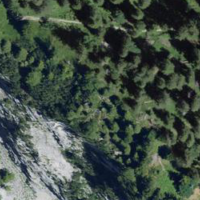
EUNIS habitat code: 43
Species observed at this site:
Corvus corone
Anthus trivialis
Motacilla cinerea
Troglodytes troglodytes
Pyrrhula pyrrhula
Dendrocopos major
Vaccinium myrtillus
Turdus viscivorus
Fringilla coelebs
Sylvia atricapilla
Carduelis carduelis
Poecile palustris
Cuculus canorus
Phoenicurus ochruros
Nucifraga caryocatactes
Pyrrhocorax graculus
Aquila chrysaetos
Corvus corax
Motacilla alba